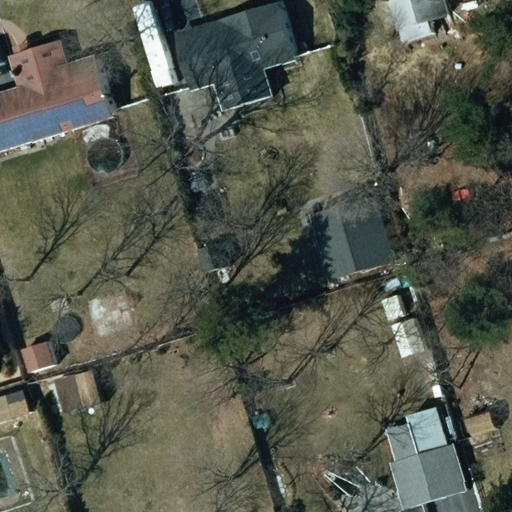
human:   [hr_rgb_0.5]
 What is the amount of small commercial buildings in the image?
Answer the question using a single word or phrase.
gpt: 0

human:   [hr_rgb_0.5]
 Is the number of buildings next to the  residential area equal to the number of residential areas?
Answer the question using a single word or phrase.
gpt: no

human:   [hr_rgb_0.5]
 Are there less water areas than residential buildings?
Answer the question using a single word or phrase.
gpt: yes

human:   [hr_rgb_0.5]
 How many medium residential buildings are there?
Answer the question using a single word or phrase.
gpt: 3

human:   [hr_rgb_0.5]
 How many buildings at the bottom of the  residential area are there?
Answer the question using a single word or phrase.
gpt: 0

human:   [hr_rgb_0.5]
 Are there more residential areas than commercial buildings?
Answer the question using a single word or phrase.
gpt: yes

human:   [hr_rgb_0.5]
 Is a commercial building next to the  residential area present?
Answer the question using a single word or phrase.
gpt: no

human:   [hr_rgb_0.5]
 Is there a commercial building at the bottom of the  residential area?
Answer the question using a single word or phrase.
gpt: no

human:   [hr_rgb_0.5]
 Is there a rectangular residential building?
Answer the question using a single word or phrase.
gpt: yes

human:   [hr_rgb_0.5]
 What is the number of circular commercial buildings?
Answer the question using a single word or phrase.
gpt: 0

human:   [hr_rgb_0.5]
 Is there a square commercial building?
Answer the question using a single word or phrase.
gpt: no

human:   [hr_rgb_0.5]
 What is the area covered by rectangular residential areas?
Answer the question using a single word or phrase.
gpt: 10619m2

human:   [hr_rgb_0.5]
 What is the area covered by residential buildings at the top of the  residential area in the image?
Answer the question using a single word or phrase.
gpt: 953m2

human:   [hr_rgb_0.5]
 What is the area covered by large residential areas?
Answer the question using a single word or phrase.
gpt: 10619m2

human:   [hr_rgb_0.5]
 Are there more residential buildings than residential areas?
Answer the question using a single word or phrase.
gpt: yes

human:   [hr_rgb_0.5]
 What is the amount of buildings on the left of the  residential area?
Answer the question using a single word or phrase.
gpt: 0

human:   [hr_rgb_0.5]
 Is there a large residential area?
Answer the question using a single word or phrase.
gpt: yes

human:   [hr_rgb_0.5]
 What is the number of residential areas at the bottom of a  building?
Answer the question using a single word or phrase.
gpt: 1

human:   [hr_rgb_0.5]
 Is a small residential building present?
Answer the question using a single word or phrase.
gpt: yes

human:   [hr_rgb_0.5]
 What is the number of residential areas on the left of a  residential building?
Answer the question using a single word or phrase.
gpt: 1

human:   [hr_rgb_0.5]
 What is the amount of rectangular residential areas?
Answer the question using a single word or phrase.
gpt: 1

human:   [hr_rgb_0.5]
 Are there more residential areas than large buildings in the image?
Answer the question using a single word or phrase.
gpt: yes

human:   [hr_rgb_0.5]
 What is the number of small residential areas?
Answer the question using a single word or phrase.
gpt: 0

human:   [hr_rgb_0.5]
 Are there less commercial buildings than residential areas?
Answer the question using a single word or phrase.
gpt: yes

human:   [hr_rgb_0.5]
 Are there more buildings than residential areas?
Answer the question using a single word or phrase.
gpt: yes

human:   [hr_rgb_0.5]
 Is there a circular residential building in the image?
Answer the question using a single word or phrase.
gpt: no

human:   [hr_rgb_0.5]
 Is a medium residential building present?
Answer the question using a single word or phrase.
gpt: yes

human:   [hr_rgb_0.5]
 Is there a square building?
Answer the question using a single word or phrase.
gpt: no

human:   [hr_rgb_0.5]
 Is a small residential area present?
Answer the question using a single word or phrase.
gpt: no

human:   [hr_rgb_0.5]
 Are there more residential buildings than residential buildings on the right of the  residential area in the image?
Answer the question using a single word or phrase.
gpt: no

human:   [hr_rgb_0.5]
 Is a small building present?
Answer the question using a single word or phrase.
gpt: yes

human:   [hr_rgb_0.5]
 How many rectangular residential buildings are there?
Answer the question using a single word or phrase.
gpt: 1

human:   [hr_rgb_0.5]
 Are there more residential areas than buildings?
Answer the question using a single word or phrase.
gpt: no

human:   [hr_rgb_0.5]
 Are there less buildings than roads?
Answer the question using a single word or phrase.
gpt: no

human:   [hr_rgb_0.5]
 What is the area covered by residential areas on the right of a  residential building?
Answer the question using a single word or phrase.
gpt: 0m2

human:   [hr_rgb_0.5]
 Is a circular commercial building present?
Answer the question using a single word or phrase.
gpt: no